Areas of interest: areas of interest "Medical"
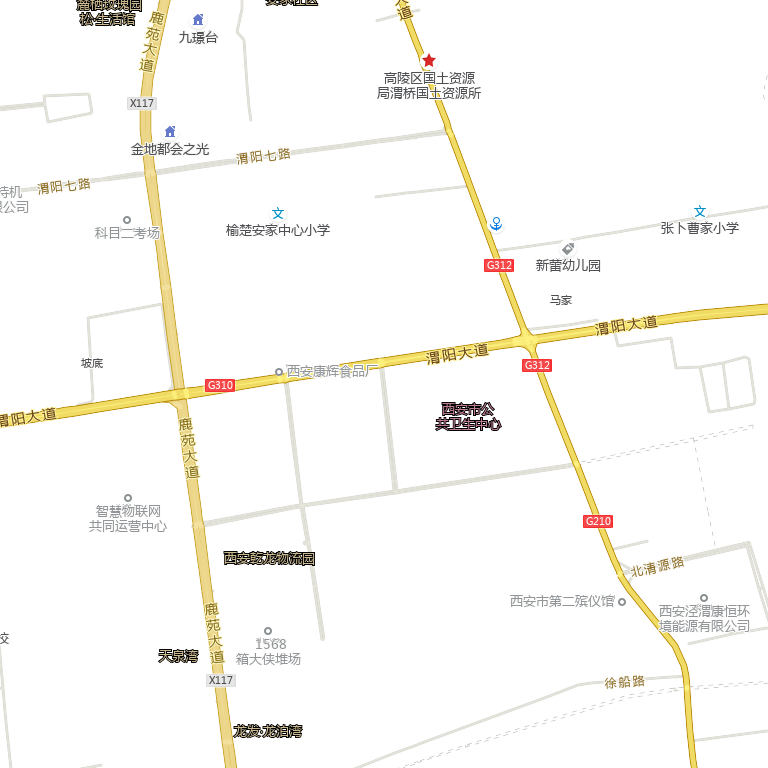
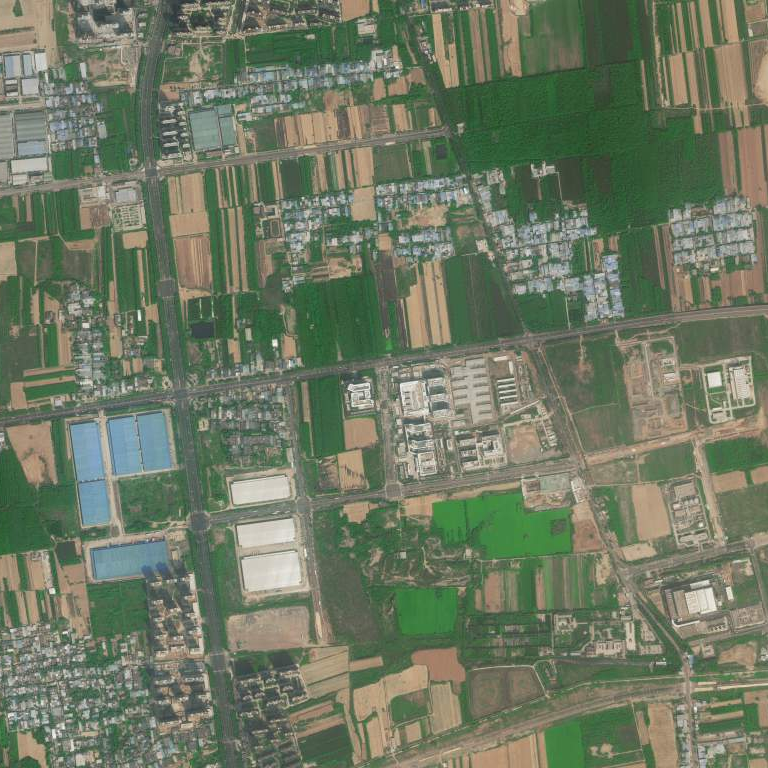